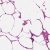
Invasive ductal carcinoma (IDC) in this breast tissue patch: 0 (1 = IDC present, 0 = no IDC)